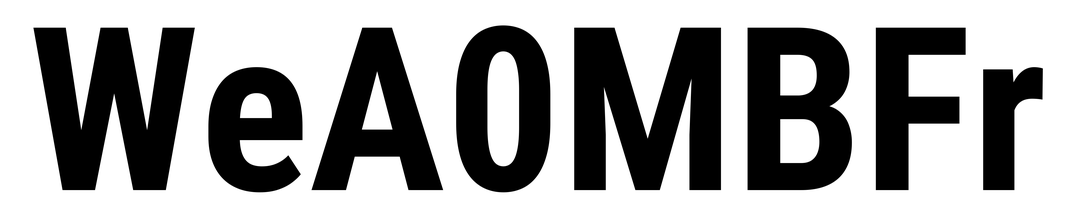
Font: Roboto_Condensed_Bold